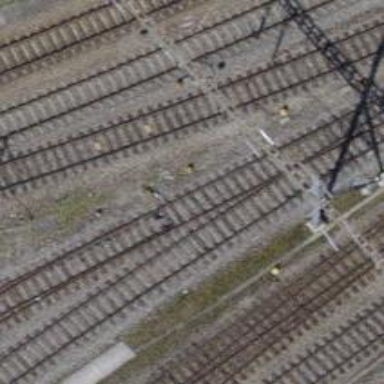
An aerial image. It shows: Railway switch.